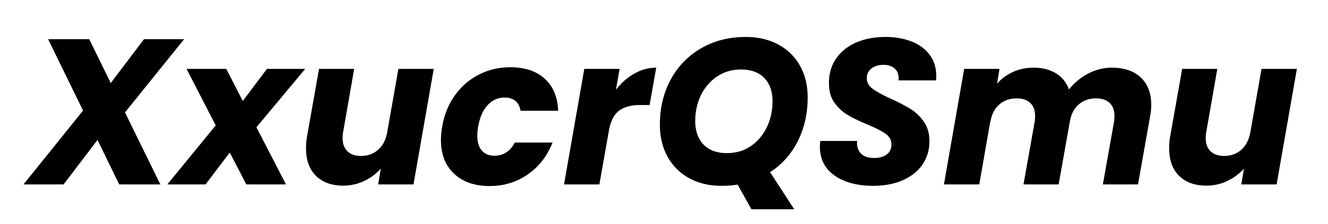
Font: Poppins-BoldItalic